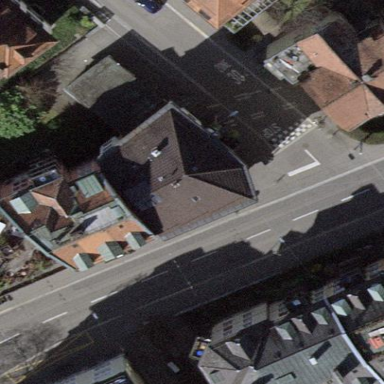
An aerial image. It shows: Building with half-hipped roof shape.